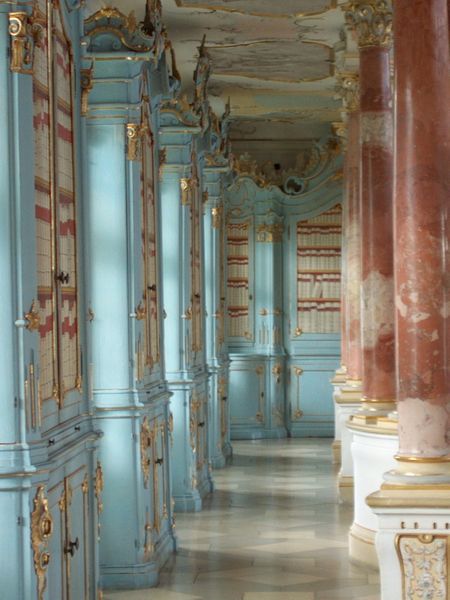
Titel: Bibliothekssaal des Klosters in Bad Schussenried
Künstler: Jakob Emele
Standort: Bad Schussenried, St. Magnus und Maria (EU - D - BW)
Schlagwörter: blau, gemälde, schatten, weiß, fenster, holz, licht, marmor, säule, säulen, tür, türkis, zimmer, rose, rot, schloss, architektur, barock, sockel, stein, innenraum, boden, gold, decke, rosa, hellblau, himmelblau, bücher, schrank, türen, fußboden, parkett, ornamente, verzierung, stuck, foto, gang, buch, vergoldet, fliesen, flur, kapitell, griffe, knauf, romantisch, profan, bibliothek, bücherei, holzregale, deckengemälde, tur, prunk, roccoco, steinboden, korinthisch, mamor, korintisch, versailles, deckenmalerei, saäule, schränke, glass, bildfeld, goto, marmorsäulen, 1750, säulenarkaden, saule, sauelen, rockoco, bibliotheksbau, holzregal